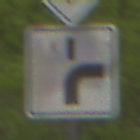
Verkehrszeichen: VerlaufVorfahrtsstrasse8
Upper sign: Vorfahrtsstrasse
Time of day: MorningAfternoon
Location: Outdoor (Nature)
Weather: Overcast
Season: NotSpecified
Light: Natural